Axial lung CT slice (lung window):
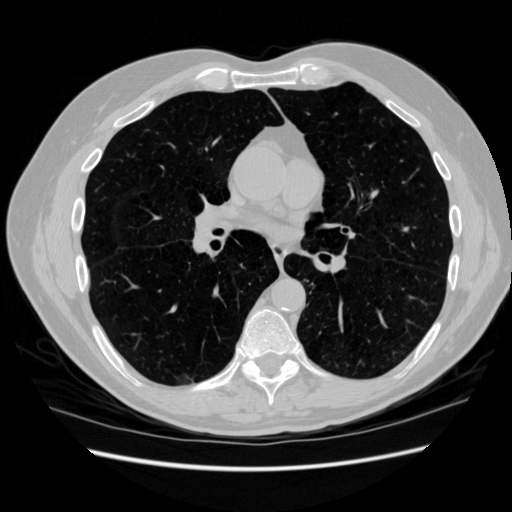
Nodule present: no